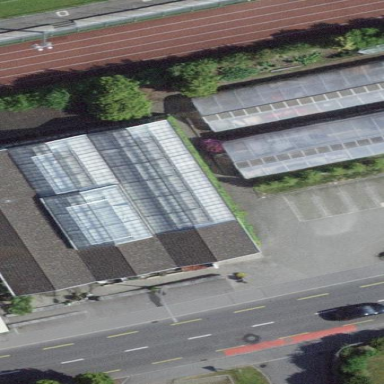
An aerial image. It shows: Greenhouse.